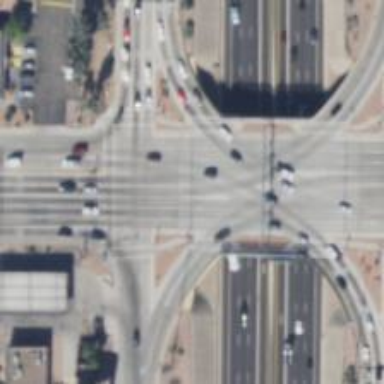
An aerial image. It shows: Secondary link road crossing over bridge.